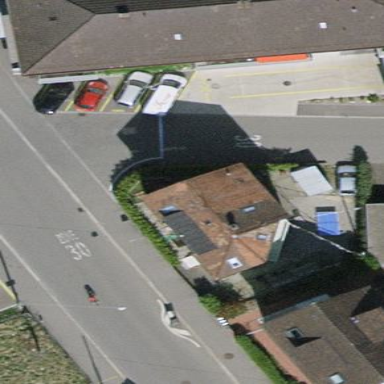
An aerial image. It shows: Hipped roof on apartment building.